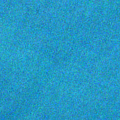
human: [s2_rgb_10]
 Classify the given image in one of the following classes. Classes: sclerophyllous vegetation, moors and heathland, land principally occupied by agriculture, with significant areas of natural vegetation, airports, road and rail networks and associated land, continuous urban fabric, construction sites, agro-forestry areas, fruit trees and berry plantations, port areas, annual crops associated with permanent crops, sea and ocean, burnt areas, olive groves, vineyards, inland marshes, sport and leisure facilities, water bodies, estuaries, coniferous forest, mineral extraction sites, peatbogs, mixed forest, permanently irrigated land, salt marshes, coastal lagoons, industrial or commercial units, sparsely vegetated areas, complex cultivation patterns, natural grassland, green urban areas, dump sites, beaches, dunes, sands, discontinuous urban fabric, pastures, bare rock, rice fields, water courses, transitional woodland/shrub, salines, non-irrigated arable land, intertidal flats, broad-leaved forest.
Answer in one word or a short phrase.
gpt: sea and ocean